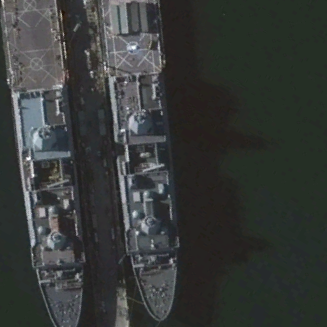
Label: combat